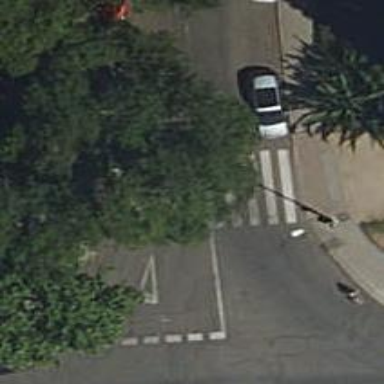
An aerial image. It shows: Crossing with traffic signals.